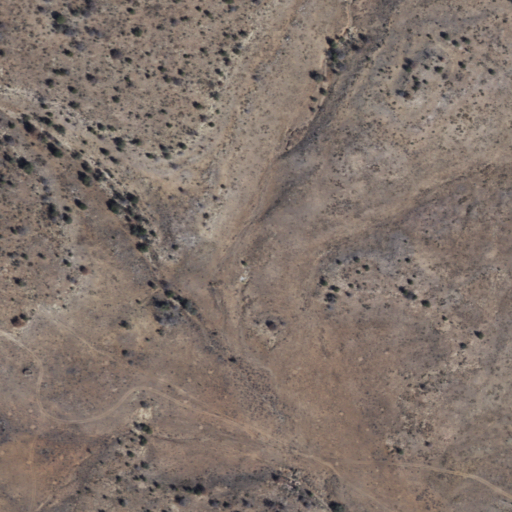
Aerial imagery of plain(s) in Arizona named Mormon Tea Flat containing shrub and grassland